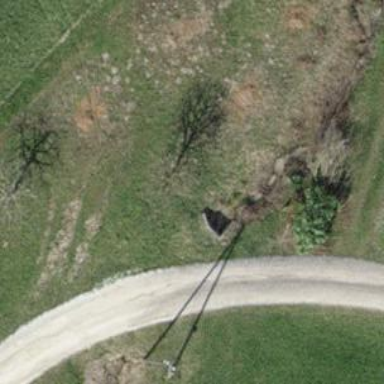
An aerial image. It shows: Culvert tunnel.